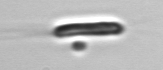
Label: Chrysochromulina